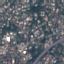
Land use / land cover: Residential